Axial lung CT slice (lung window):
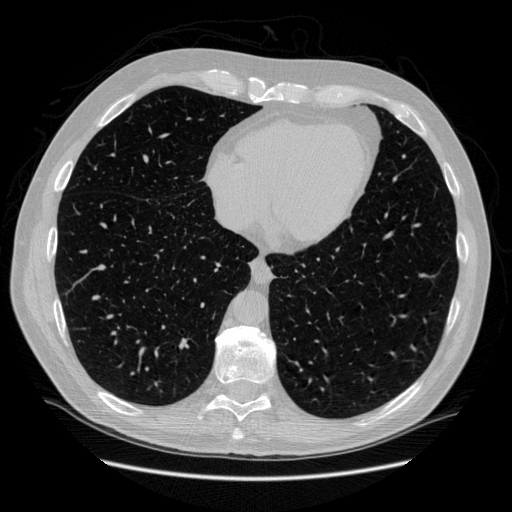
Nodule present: no